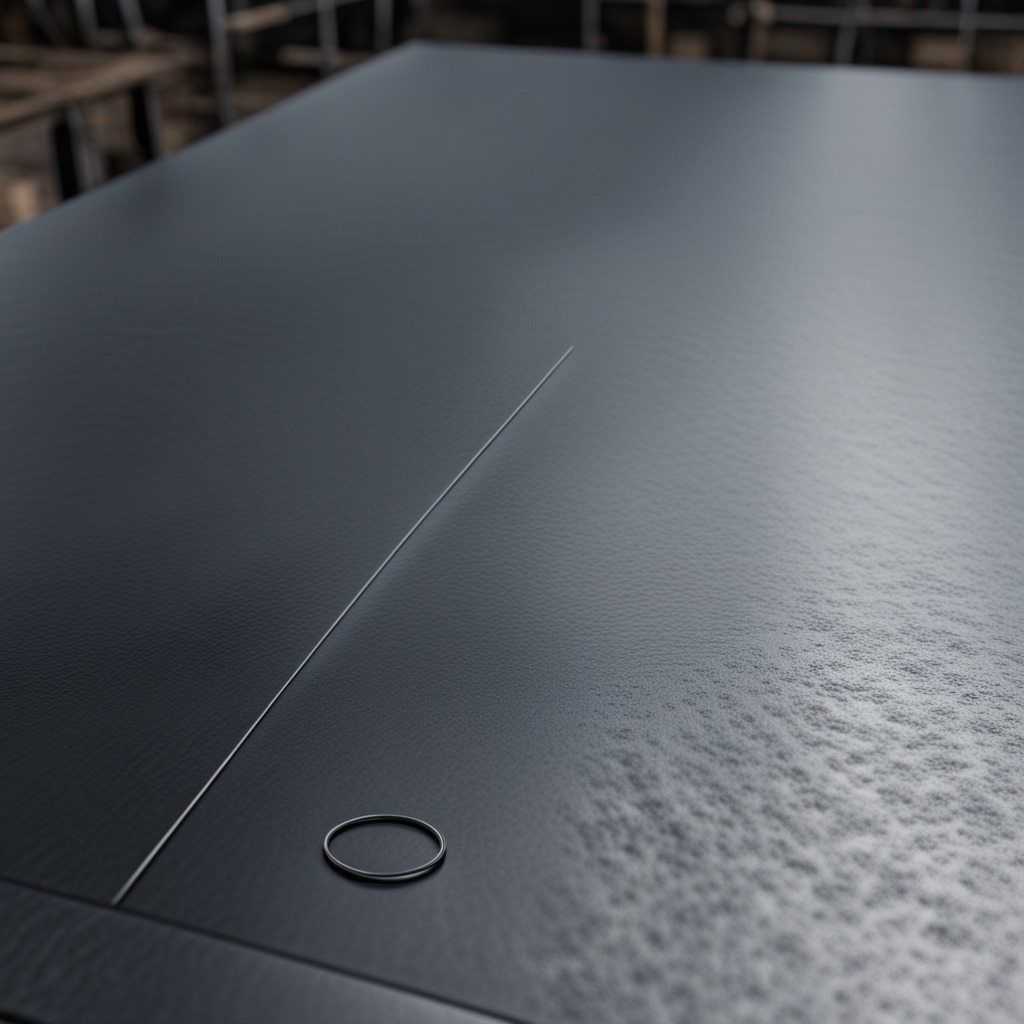
A rubber O-ring lies on the cold steel table in a mining workshop.